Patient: sex M, age 47
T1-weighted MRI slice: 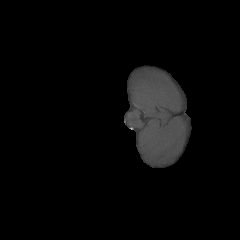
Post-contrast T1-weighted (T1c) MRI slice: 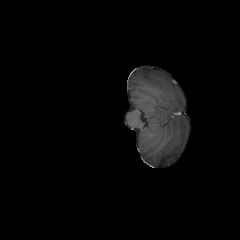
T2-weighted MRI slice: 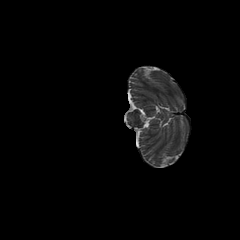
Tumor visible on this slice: no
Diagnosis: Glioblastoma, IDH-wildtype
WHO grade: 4